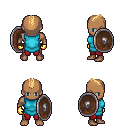
a pixel art fantasy rpg character, male body template, human, dark skin, teal tunic, red pants, light blonde short mohawk hairstyle, gold gloves, shield, four views (front, back, left, right), 2x2 character sprite sheet, small pixel art, hard edges, no anti-aliasing